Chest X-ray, PA view. Patient: 50 years old, sex M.
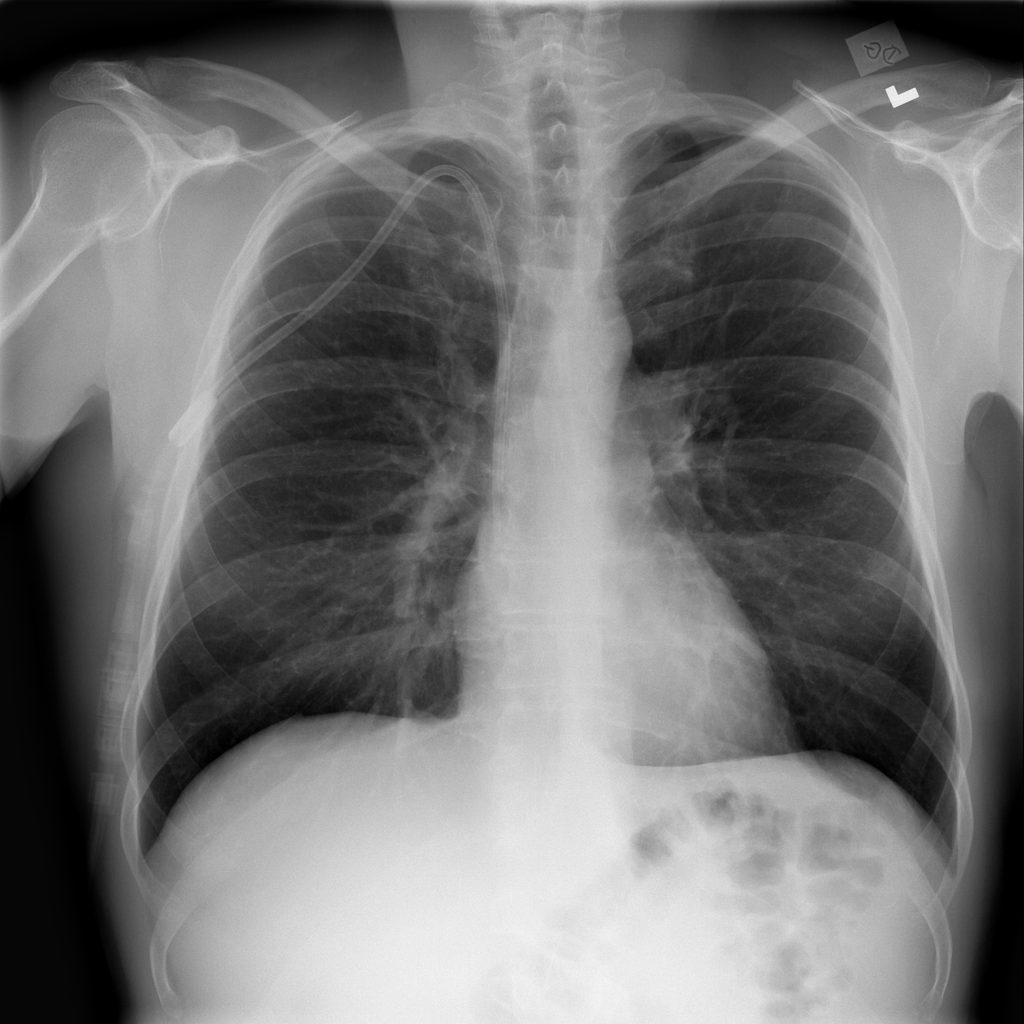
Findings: No Finding